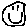
Label: smiley face